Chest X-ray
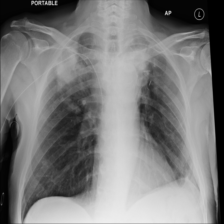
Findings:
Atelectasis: negative
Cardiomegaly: negative
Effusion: negative
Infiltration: negative
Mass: negative
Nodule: negative
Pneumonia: negative
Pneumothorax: negative
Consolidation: negative
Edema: negative
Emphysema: negative
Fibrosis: negative
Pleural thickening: negative
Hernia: negative